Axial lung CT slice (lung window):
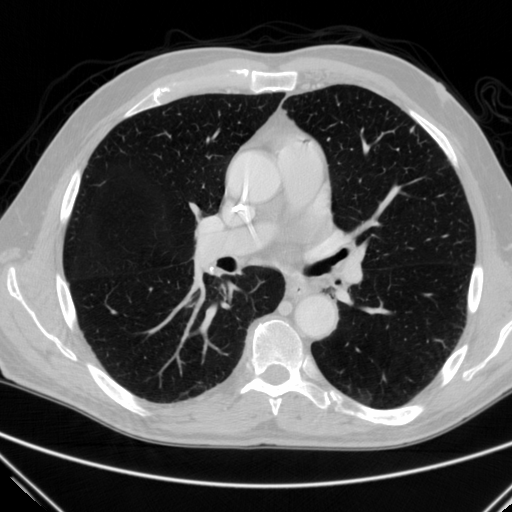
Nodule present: no